Question: I'm using react-native-maps library to show the map, but how do I highlight a region like this screenshot?

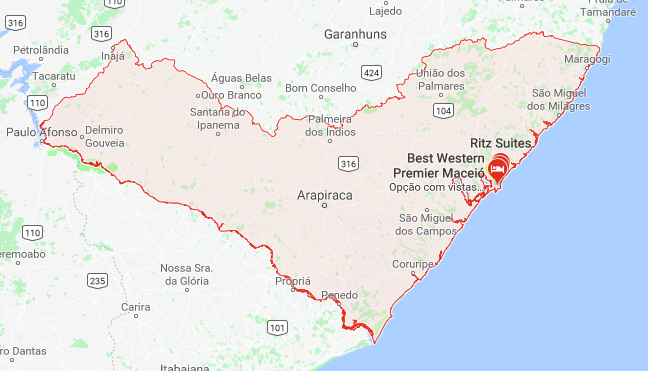
Answer: It's called <URL>.
1. You need to provide the coordinates of the area that you want to highlight.
2. Put all coordinates in an array.
3. A coordinate will be connect to its previous coordinate with a straight line. In case of the image you posted, you need a looooot of coordinates. I personally don't know any public API that returns an array of coordinates of desired area, but I'm sure there is one, just google it.
Once you have the coordinates in an array, use them like this in your 'MapView':
'''
<MapView>
<MapView.Polygon
coordinates={[
{ latitude: 123, longitude: 123 },
{ latitude: 124, longitude: 124 },
...
]}
strokeWidth={1} // The width of the outline of the shape
strokeColor='#4099FF' // Color of the outline
fillColor='rgba(...)' // Shape color
/>
</MapView>
'''